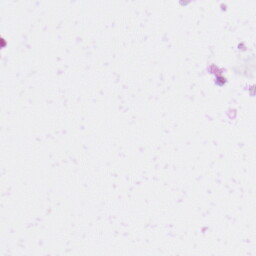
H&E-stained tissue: Skin